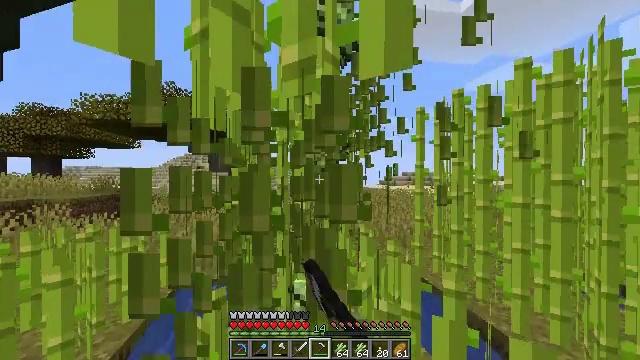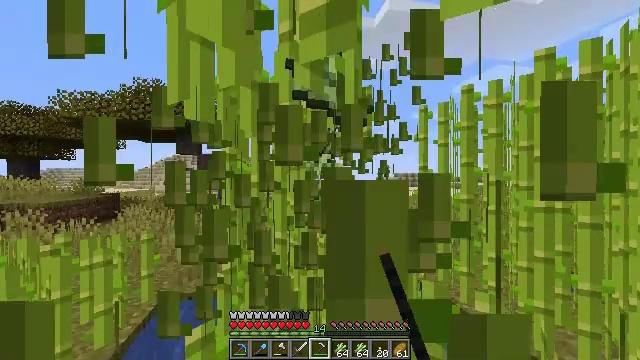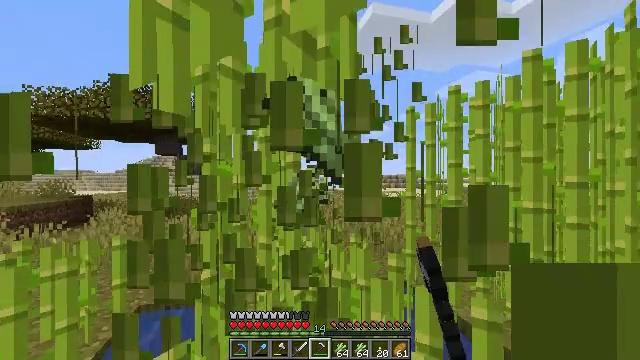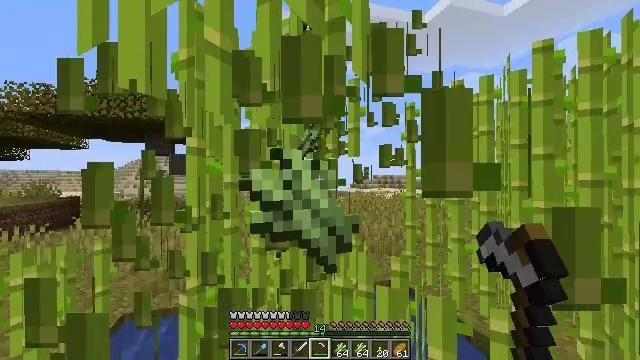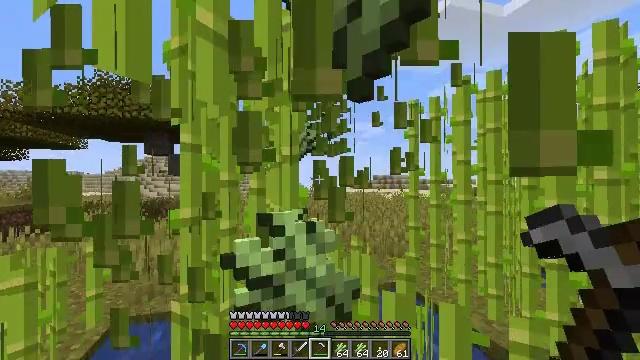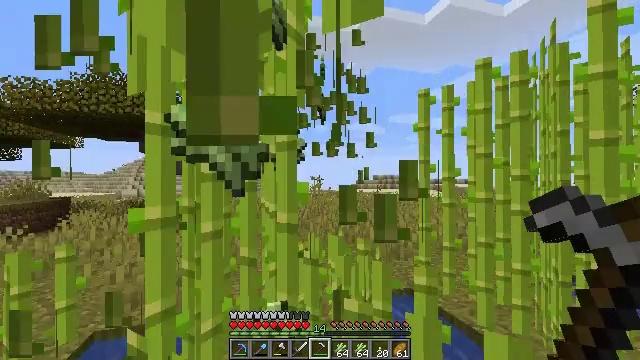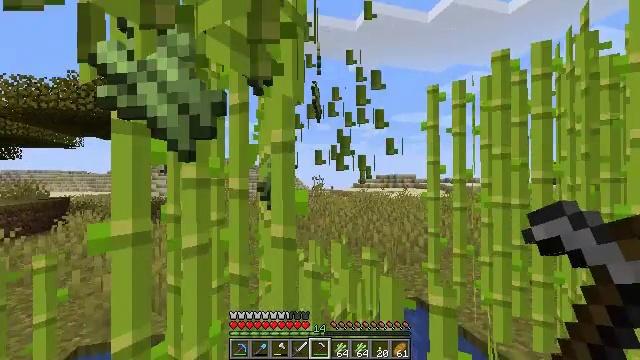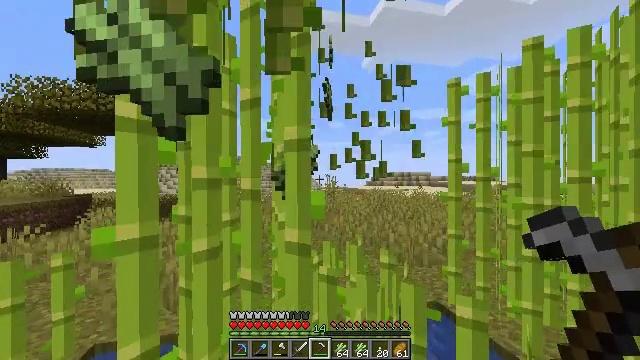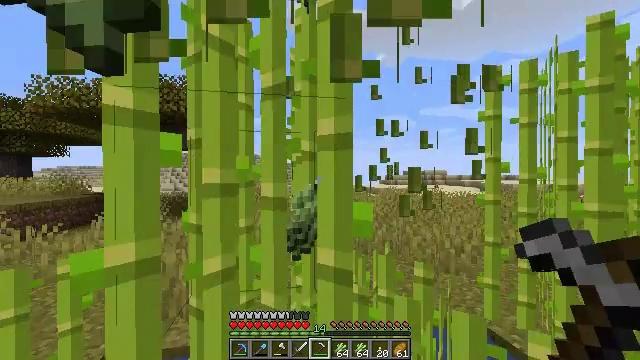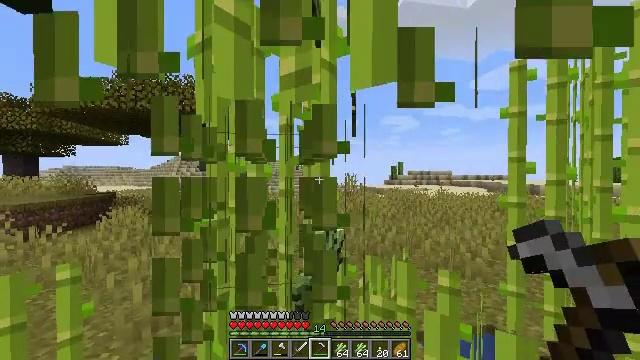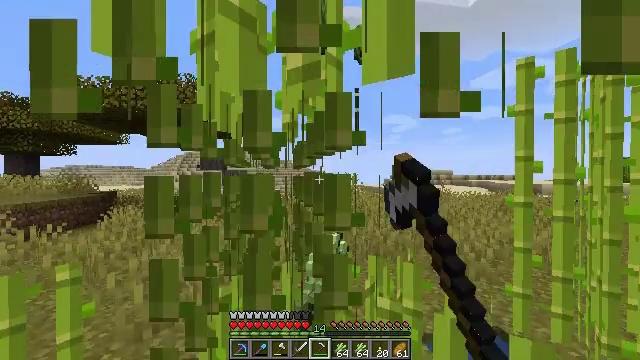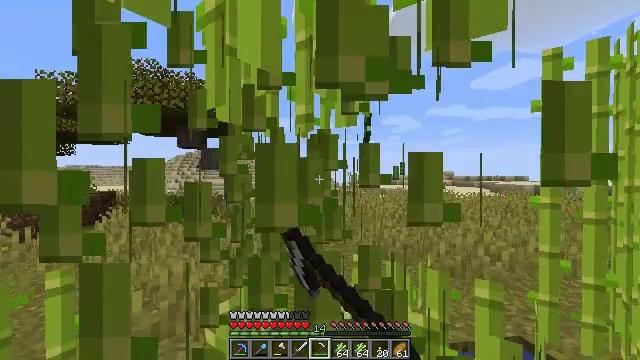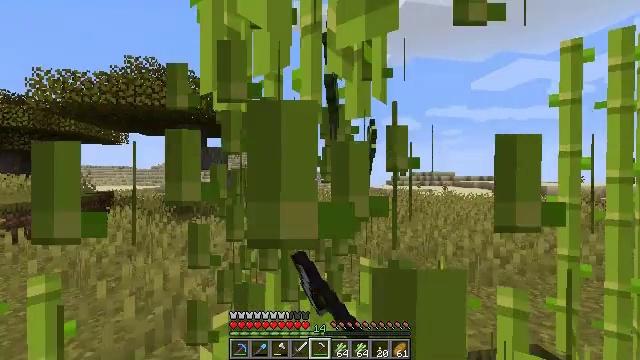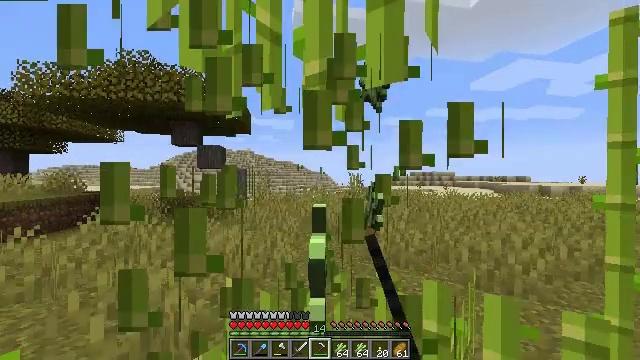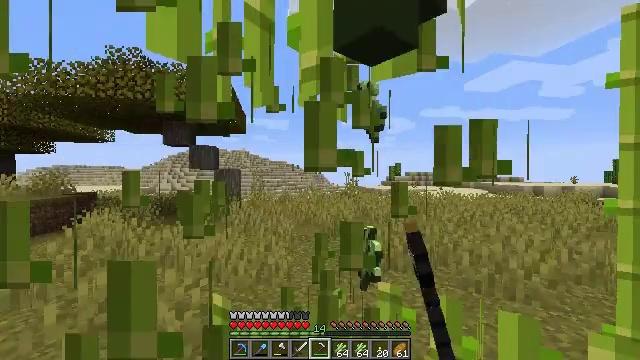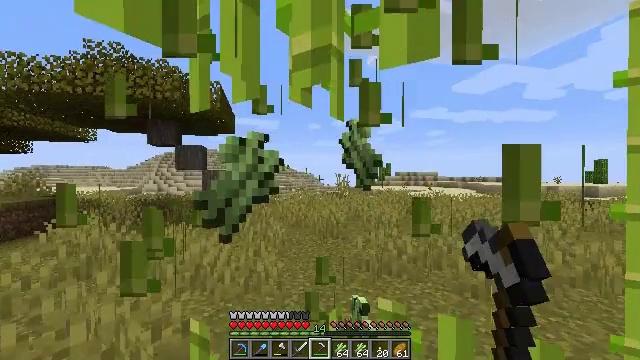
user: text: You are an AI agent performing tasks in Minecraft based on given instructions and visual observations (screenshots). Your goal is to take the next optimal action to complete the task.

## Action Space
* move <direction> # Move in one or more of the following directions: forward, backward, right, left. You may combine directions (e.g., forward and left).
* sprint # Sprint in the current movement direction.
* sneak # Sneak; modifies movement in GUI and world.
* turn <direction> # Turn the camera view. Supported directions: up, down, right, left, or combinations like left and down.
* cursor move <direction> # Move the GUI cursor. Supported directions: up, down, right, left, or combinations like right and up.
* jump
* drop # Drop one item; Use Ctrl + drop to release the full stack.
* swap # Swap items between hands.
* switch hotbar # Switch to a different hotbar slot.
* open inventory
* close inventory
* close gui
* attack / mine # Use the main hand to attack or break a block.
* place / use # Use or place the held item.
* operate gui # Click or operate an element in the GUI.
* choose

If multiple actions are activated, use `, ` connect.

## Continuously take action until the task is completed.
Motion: motion action
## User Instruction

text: Cut down the sugar cane stalks.
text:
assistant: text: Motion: move forward, turn right, attack / mine
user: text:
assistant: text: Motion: move forward, turn right, attack / mine
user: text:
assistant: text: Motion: move forward, turn right, attack / mine
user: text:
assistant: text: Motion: move forward, attack / mine
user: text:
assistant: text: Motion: move forward, attack / mine
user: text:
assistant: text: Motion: move forward, attack / mine
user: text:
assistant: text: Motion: move forward and move left, turn left, attack / mine
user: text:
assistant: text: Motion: move forward and move left, turn left, attack / mine
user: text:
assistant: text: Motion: move forward and move left, attack / mine
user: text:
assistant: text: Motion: move forward and move left, attack / mine
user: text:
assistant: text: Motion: move forward, attack / mine
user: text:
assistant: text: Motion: move forward, attack / mine
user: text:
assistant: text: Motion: move forward, attack / mine
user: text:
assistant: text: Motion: move forward, turn right, attack / mine
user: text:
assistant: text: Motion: move forward, turn right, attack / mine
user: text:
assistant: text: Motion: move forward, turn right, attack / mine
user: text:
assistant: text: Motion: move forward, attack / mine
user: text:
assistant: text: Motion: move forward
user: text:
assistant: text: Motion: move forward, turn right
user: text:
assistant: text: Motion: move forward and move left, turn right
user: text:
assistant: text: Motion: move forward and move left, turn right and down
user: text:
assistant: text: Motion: move forward and move left, turn right and down
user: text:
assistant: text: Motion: move forward and move left, turn right and down
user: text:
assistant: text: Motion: move left, turn right and down
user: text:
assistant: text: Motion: move left, turn right and down
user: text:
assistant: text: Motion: move left, turn right and down
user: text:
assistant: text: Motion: move back and move left, turn right and down
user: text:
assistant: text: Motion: move back and move left, turn right and down
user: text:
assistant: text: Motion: move back and move left, turn right
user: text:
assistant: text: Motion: move back, turn right